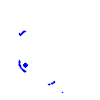
Particle: electron